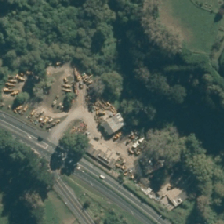
Land cover: urban_build_up